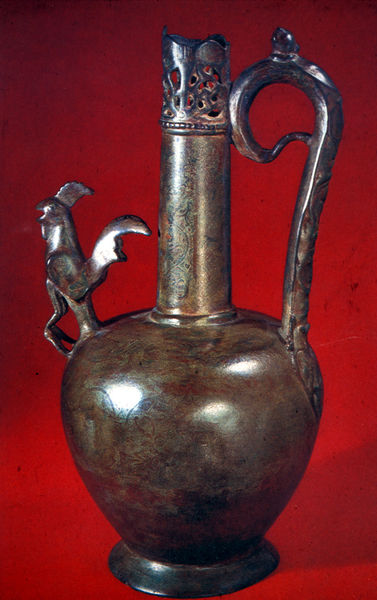
Titel: Wasserkanne aus Syrien (Islam)
Standort: London
Institution: Keir Collection
Schlagwörter: flügel, fuß, schatten, vogel, braun, elegant, frankreich, geschwungen, hintergrund, holz, lampe, licht, rot, tier, muster, ornament, flasche, federn, hals, öl, spiegelung, figur, krone, pferd, rund, amphore, henkel, kanne, krug, vase, schwanz, schweif, schnabel, kamm, reflexe, glanz, ornamente, verzierung, glänzend, metall, stil, bauch, bronze, poliert, edel, lichtreflexe, foto, fotografie, griff, deckel, gefäß, messing, orient, orientalisch, kupfer, gebogen, schlange, manschette, ranke, verziert, widerspiegelung, knauf, schnörkel, öffnung, maserung, knospe, mittelalter, kralle, ständer, volute, hahn, huhn, zierde, durchbruch, durchbrochen, drachen, bauchig, gockel, ausguss, schmied, islamisch, islamische kunst, schmiedearbeit, flaschenhals, ausgussrohr, bronce, dünner hals, gekringelt, henzel, krumstab, lötstelle, protome, verschweisst, krud, hanh, schmid, metalö